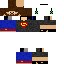
A male human skin with medium skin, wearing brown long hair dressed in a blue hoodie and blue pants, featuring a closed mouth.